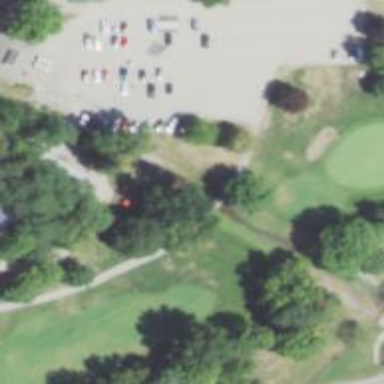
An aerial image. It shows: Service road used as golf cart path.